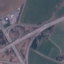
Land use / land cover: Highway